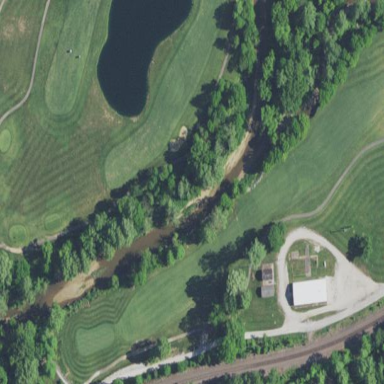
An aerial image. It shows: Scenic golf fairway.